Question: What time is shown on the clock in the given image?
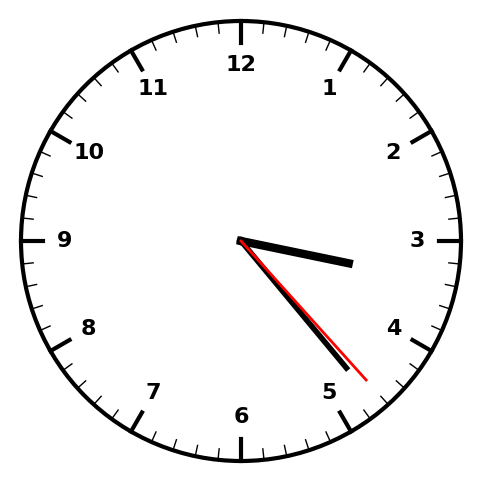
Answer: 03:23:23